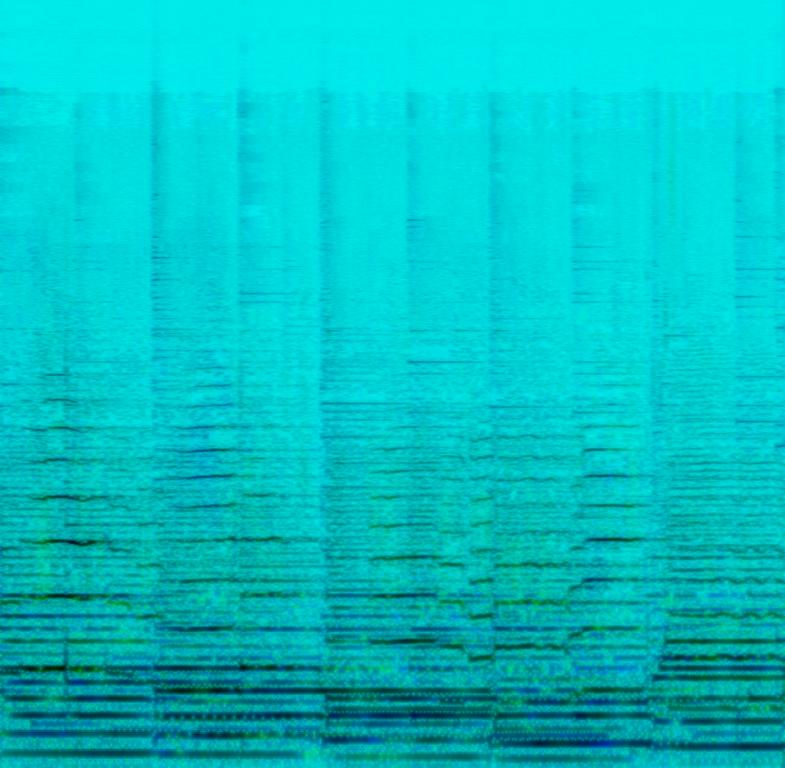
This song is an instrumental interlude of the Gospel song ‘Thorns in the Straw. The music is slow with a melancholic trombone and tuba harmony, acoustic guitar accompaniment , bass, steady drumming,and synthesiser arrangements. The music is soft, mellow, poignant,pensive, sentimental,emotional, reflective and serene. This song is a Gospel Instrumental.